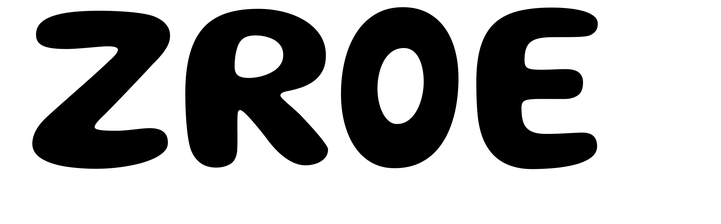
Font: Gluten_SemiBold